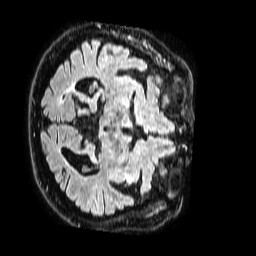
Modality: FLAIR
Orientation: axial
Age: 85
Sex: male
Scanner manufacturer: philips
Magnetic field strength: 1.5 T
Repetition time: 4.8 s
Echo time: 0.3 s